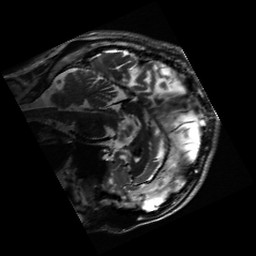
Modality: inplaneT2
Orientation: sagittal